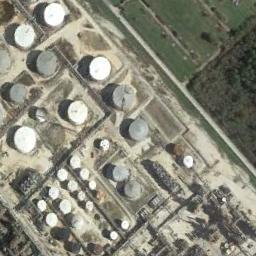
Label: storage tanks